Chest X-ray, PA view. Patient: 63 years old, sex M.
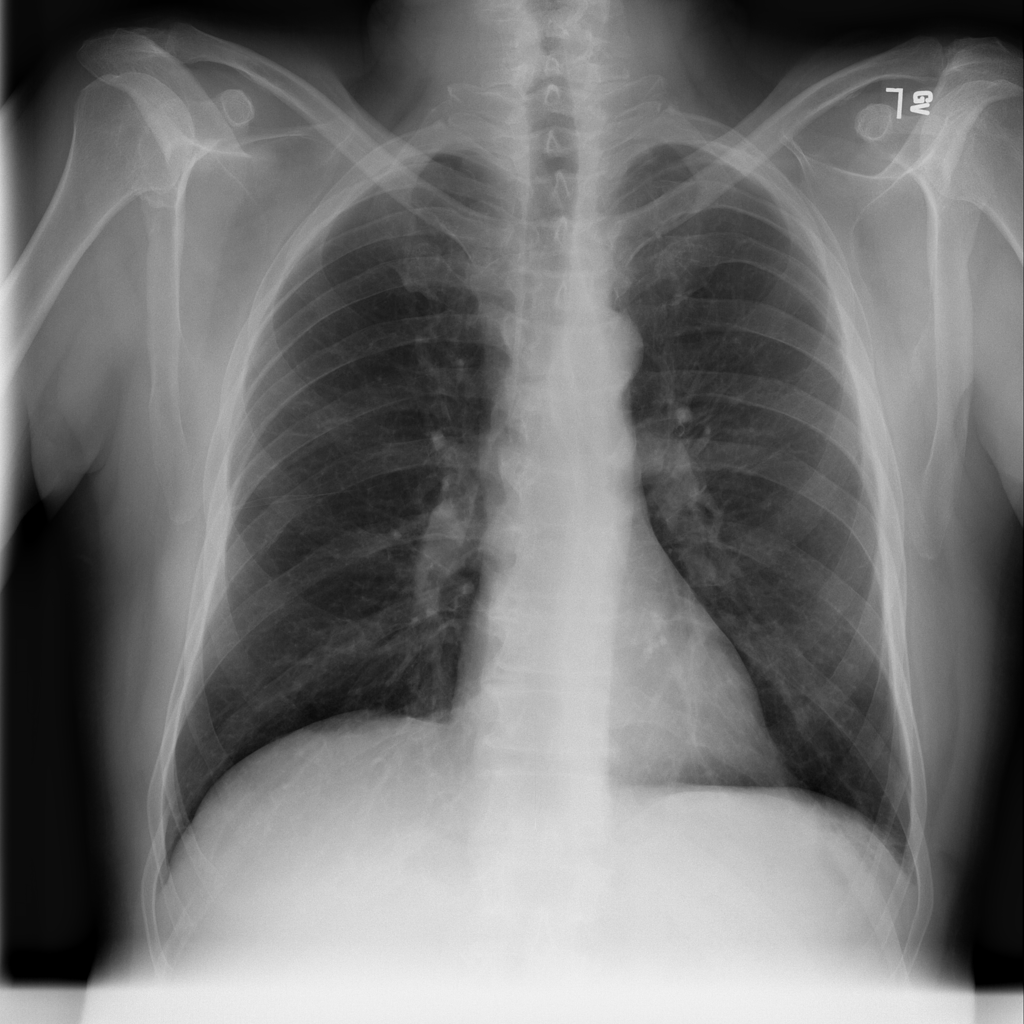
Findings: No Finding